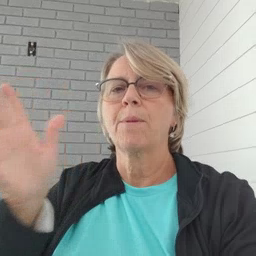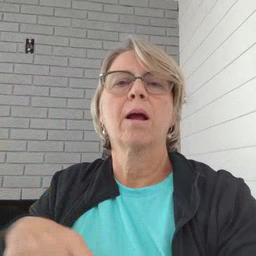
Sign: grandma